Field crop: maize
Growth stage: 2
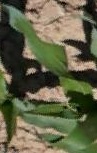
Species: maize